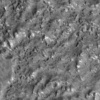
Label: not_dusty